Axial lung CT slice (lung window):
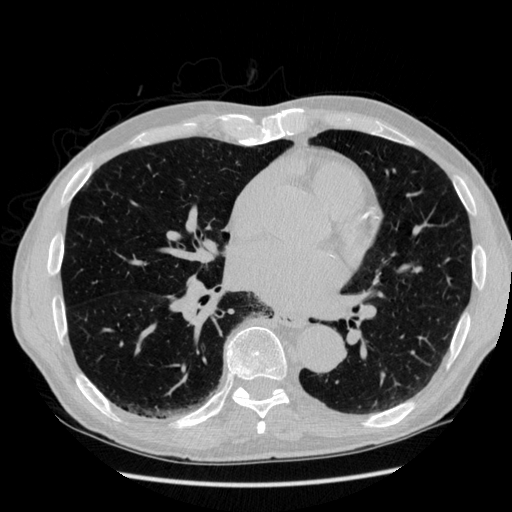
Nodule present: no